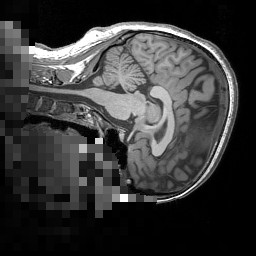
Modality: T1w
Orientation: sagittal
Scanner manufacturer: siemens
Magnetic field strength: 3 T
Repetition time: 1.5 s
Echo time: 0.00291 s